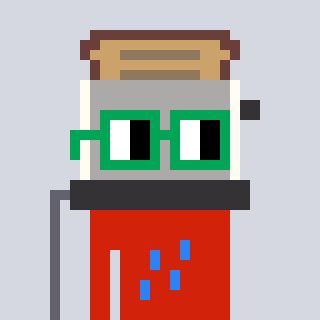
a pixel art character with square green glasses, a toaster-shaped head and a red-colored body on a cool background